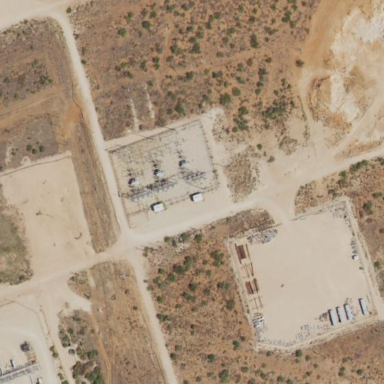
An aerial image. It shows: Industrial substation surrounded by fence.